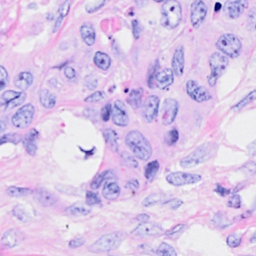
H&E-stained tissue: Breast